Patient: sex F, age 54
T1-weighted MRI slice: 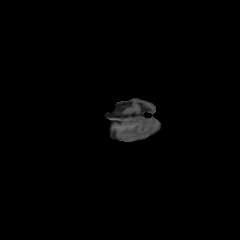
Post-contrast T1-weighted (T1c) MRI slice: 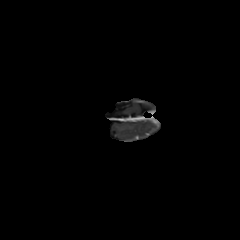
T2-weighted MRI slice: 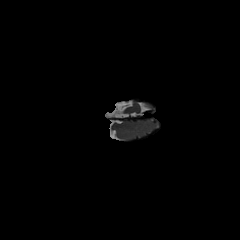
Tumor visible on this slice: no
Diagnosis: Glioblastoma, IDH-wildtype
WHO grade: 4